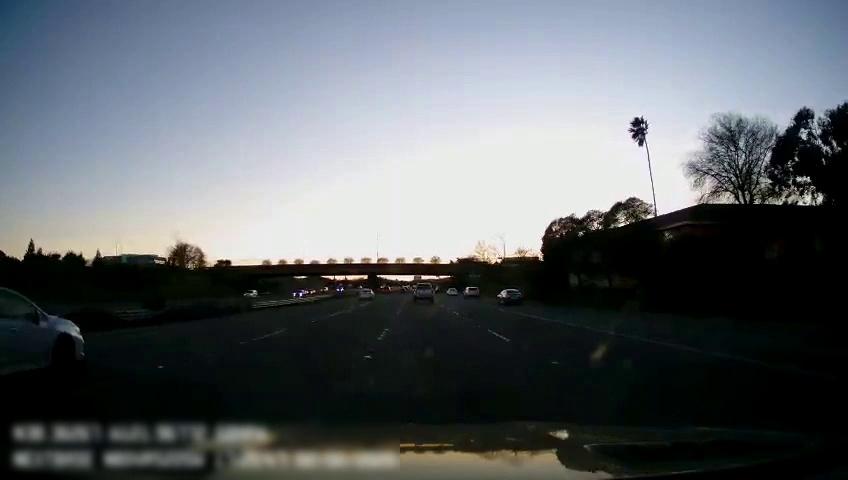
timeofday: Dusk/Dawn/Twilight
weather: Cloudy
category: Drivable Space
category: Vehicles | Car
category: Vehicles | Car
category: Vehicles | Car
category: Vehicles | SUV
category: Vehicles | SUV
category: Vehicles | Car
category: Vehicles | Truck
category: Vehicles | Car
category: Lanes | Current Lane
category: Lanes | Current Lane
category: Lanes | Alternate Lane
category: Lanes | Alternate Lane